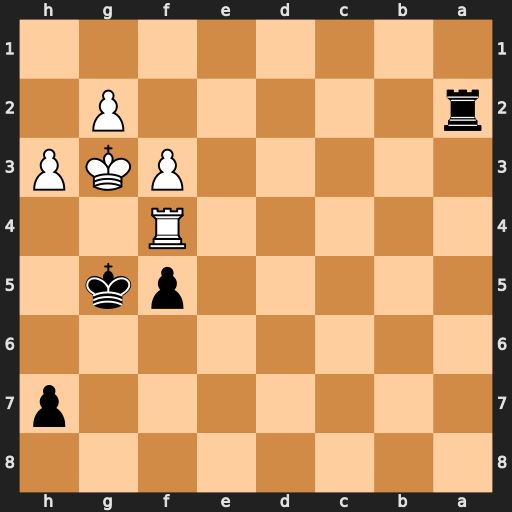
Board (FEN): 8/7p/8/5pk1/5R2/5PKP/r5P1/8
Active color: b
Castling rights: -
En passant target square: -
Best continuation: Rxg2+ Kxg2 Kxf4